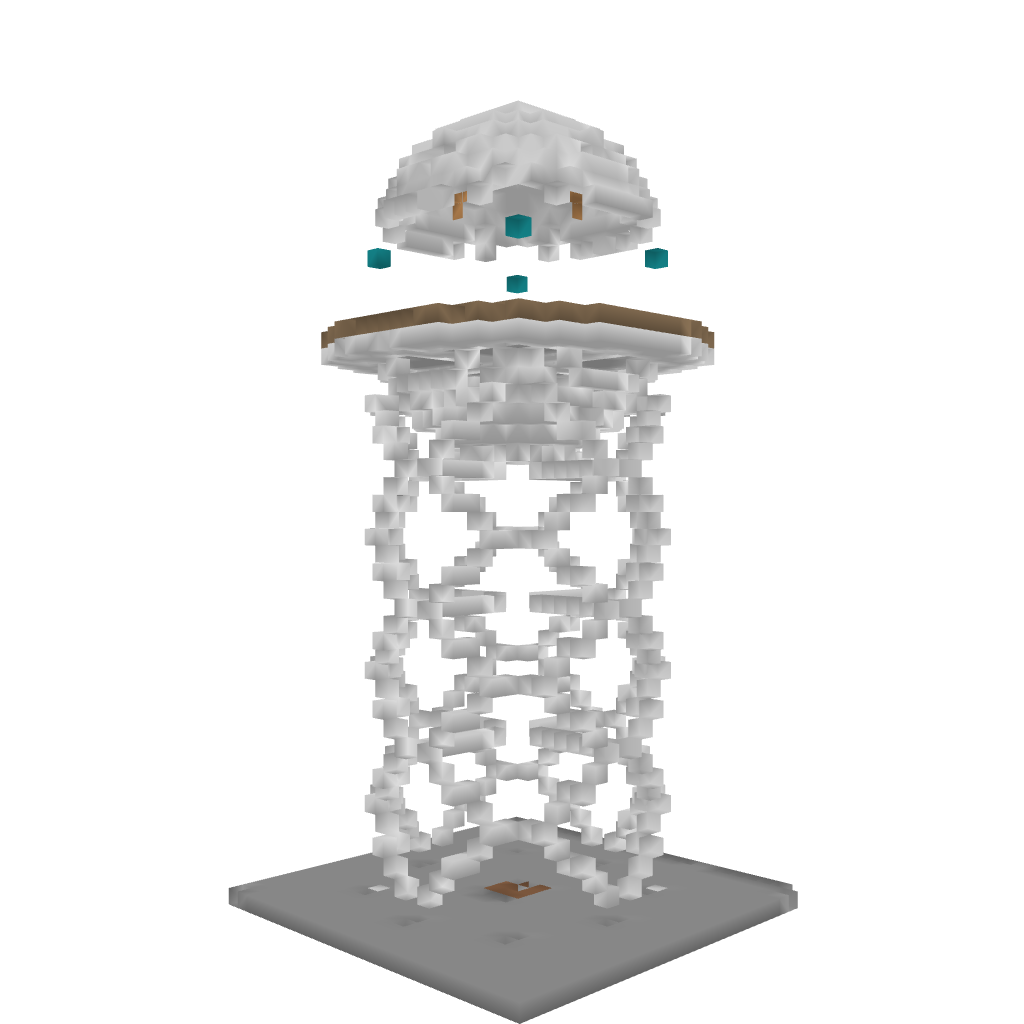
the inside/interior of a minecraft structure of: Modern water tower